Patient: sex M, age 94
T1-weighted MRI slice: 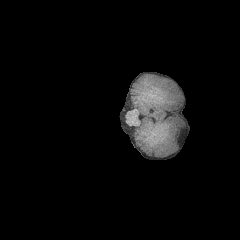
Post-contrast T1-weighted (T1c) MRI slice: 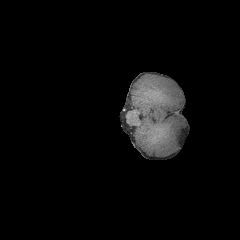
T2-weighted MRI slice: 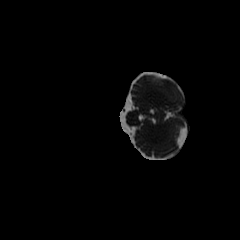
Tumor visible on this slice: no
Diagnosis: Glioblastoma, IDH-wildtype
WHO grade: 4